Current action and preconditions to check: trajectory_clear

Your task: For each precondition in the list above, predict whether it will hold at this action.

Consider the current scene as observed from the mobile robot's camera, and analyze the predicted future states of all dynamic agents (e.g., people, animals, vehicles, or any moving entities) within the NEXT SECOND.

IMPORTANT: Only answer "very likely" if you are absolutely certain—based on strong, clear evidence—that a dynamic agent will violate the precondition in the predicted future state. Do NOT answer "very likely" for unlikely, ambiguous, or low-probability risks.

Ask yourself for each precondition: Is there a high probability, with clear and convincing evidence, that the predicted future states of any dynamic agent will interfere with the predicted future state of the currently executing action within the NEXT SECOND, causing that precondition to fail?

Assess the risk level based on these predictions. Use "likely" or "very likely" if motions create a clear risk of interference.

Use "neutral" or "improbable" if agents are nearby but their predicted paths are clearly diverging or non-conflicting.

Failure Risk Categories: "very improbable", "improbable", "neutral", "likely", "very likely"

Answer Format: Output ONLY the probability_of_failure value from these categories: "very improbable", "improbable", "neutral", "likely", "very likely"

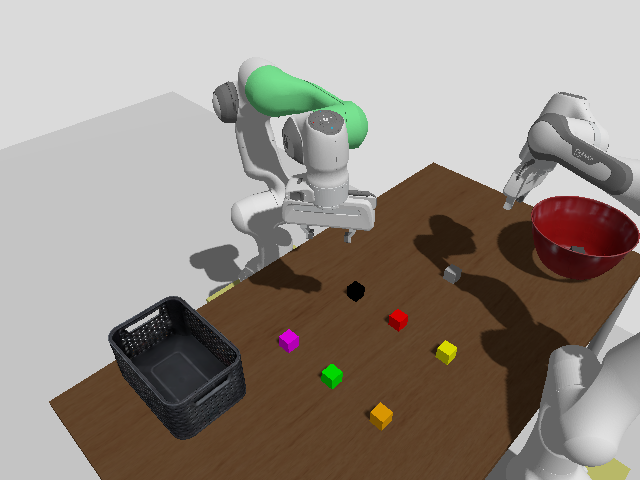

Answer: very improbable